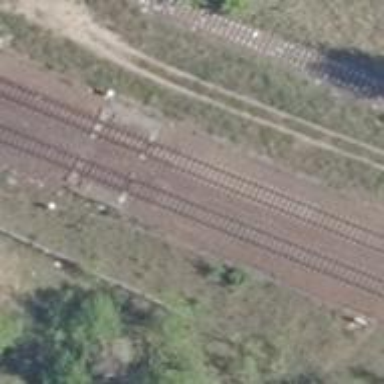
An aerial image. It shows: Railway signal.